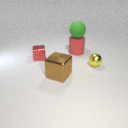
large red rubber cylinder below large green rubber sphere